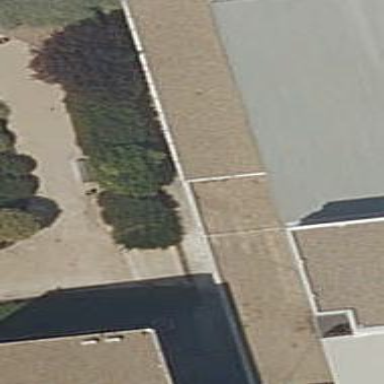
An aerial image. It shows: Flat metal roof painted white on university building. The roof runs across the building.